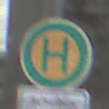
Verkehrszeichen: Haltestelle
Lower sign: ZeitangabenMitBeschraenkungAufWochentage5
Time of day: Midday
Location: Outdoor (Suburban)
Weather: Overcast
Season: NotSpecified
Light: Natural